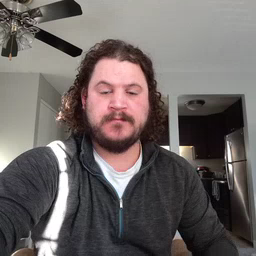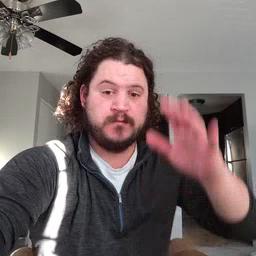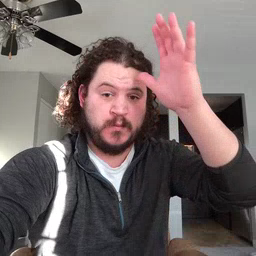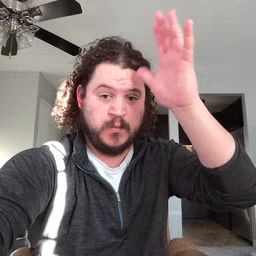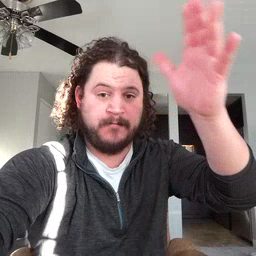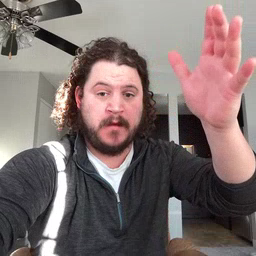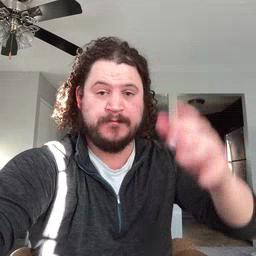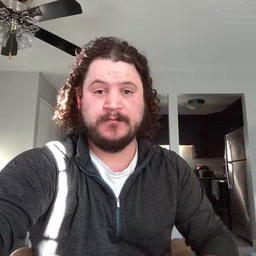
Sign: grandpa